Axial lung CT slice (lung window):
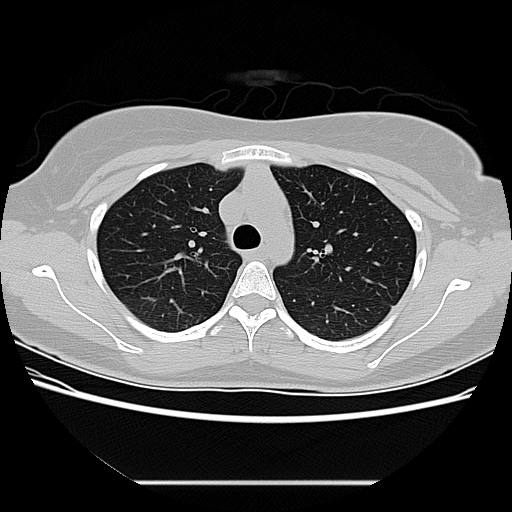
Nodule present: no